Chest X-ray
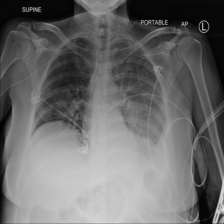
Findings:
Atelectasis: negative
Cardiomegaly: negative
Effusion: positive
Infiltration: negative
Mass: negative
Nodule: negative
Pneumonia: negative
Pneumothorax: negative
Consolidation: negative
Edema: negative
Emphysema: negative
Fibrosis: negative
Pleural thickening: negative
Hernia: negative